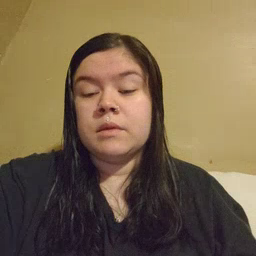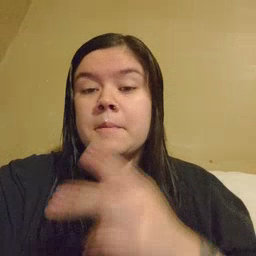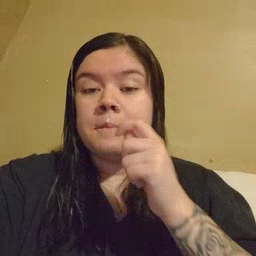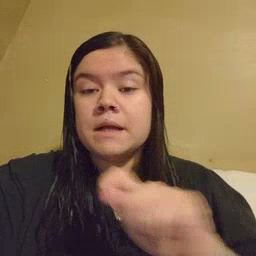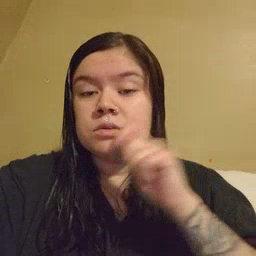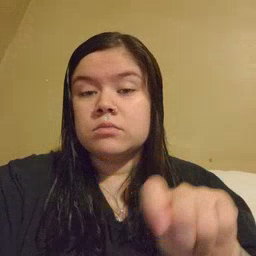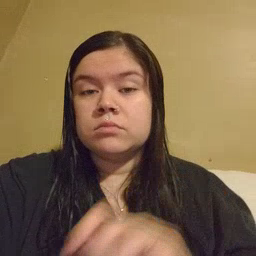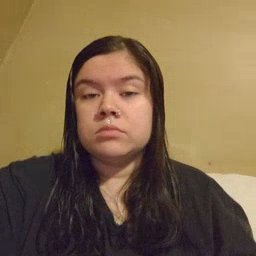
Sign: pencil